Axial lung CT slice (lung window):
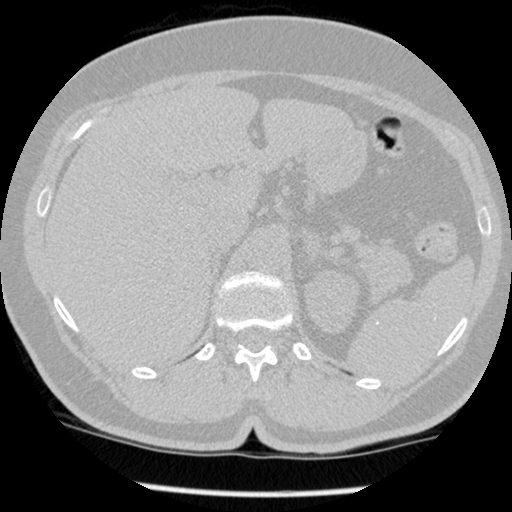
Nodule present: no